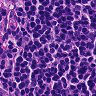
Metastatic tissue present: no